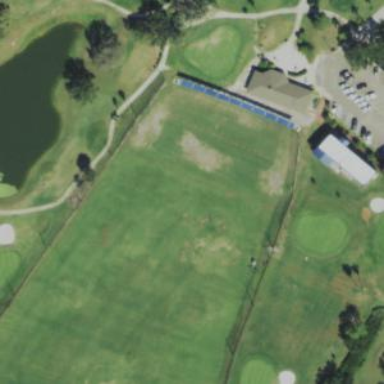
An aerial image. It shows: Golf course located within recreation ground.